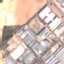
Land use / land cover: Industrial